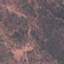
Land use / land cover: HerbaceousVegetation